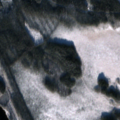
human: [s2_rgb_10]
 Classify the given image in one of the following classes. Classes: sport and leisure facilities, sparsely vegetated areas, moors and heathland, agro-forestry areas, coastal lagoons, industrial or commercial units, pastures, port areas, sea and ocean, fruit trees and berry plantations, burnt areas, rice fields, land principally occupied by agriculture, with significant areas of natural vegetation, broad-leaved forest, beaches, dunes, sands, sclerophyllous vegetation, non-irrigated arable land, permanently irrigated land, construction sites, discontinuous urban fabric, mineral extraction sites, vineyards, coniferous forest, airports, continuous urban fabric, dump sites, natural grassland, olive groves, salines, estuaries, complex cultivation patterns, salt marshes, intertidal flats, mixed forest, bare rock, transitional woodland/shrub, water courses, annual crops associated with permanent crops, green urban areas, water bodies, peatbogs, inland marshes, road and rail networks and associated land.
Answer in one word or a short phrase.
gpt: coniferous forest, mixed forest, peatbogs, water bodies